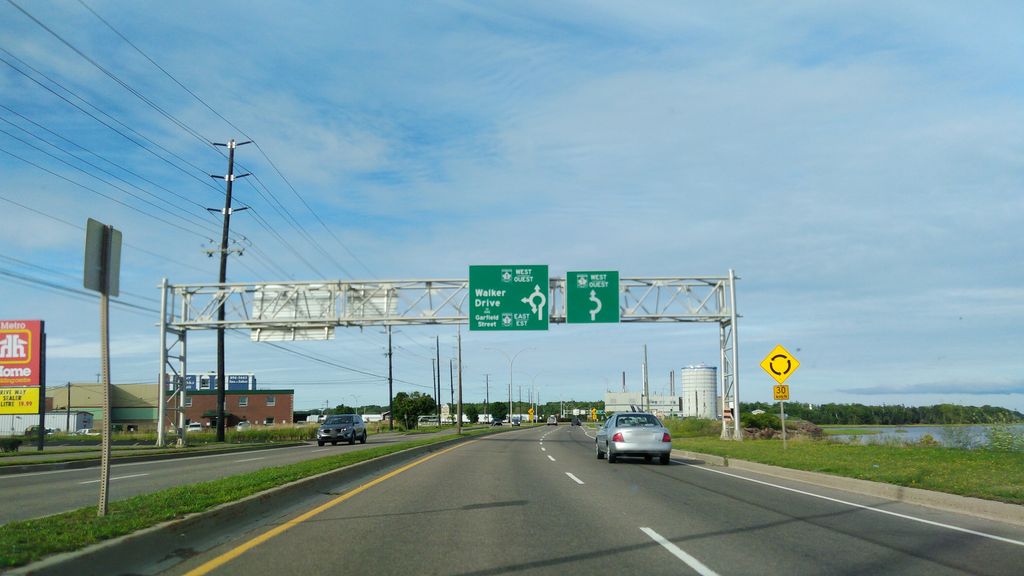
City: charlottetown